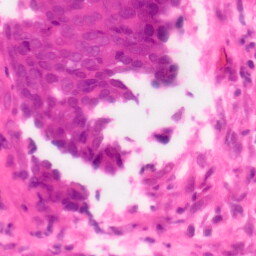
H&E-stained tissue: Colon